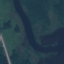
Land use / land cover class: River